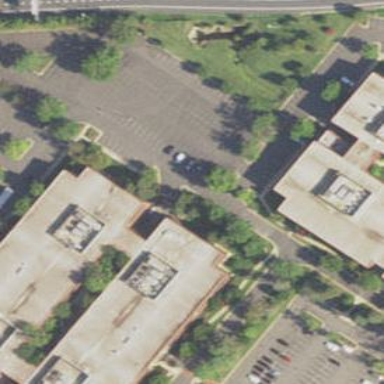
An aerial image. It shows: Office building.